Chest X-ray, PA view. Patient: 48 years old, sex M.
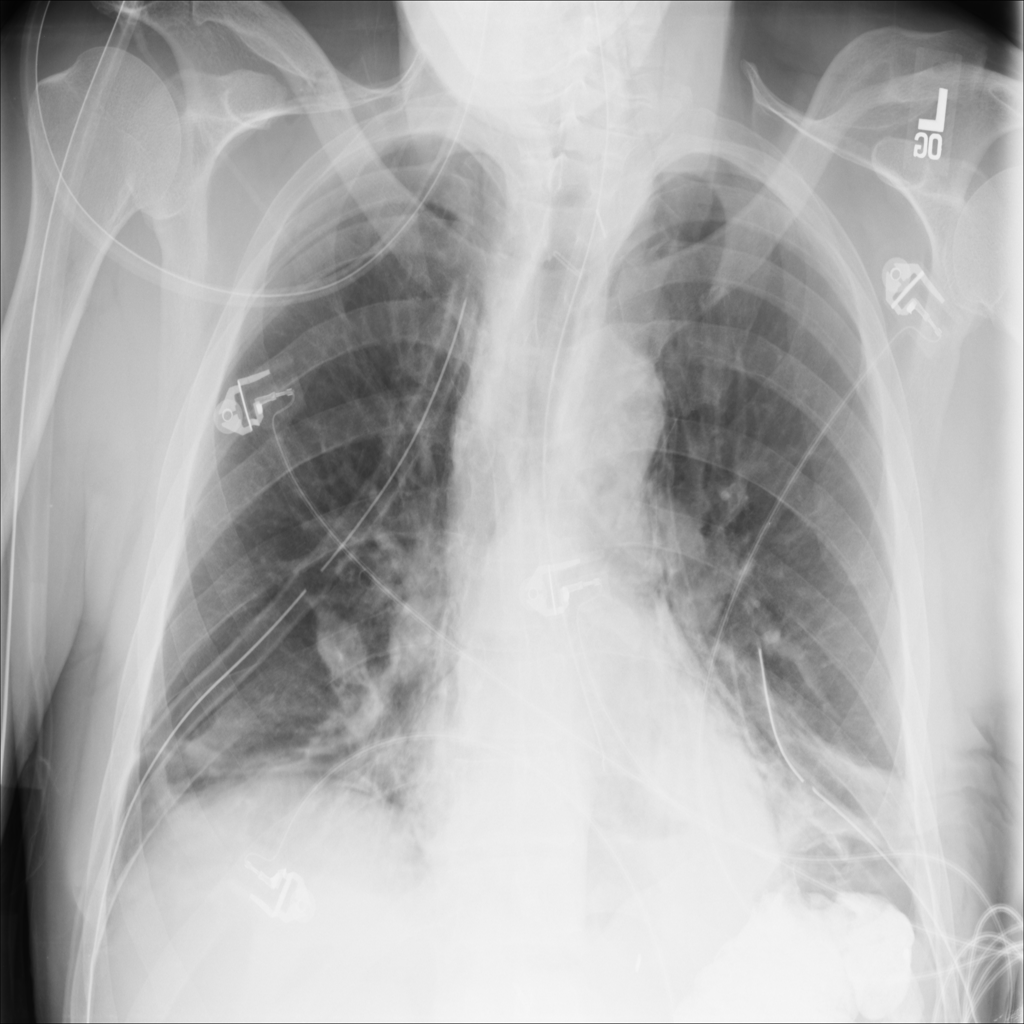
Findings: No Finding